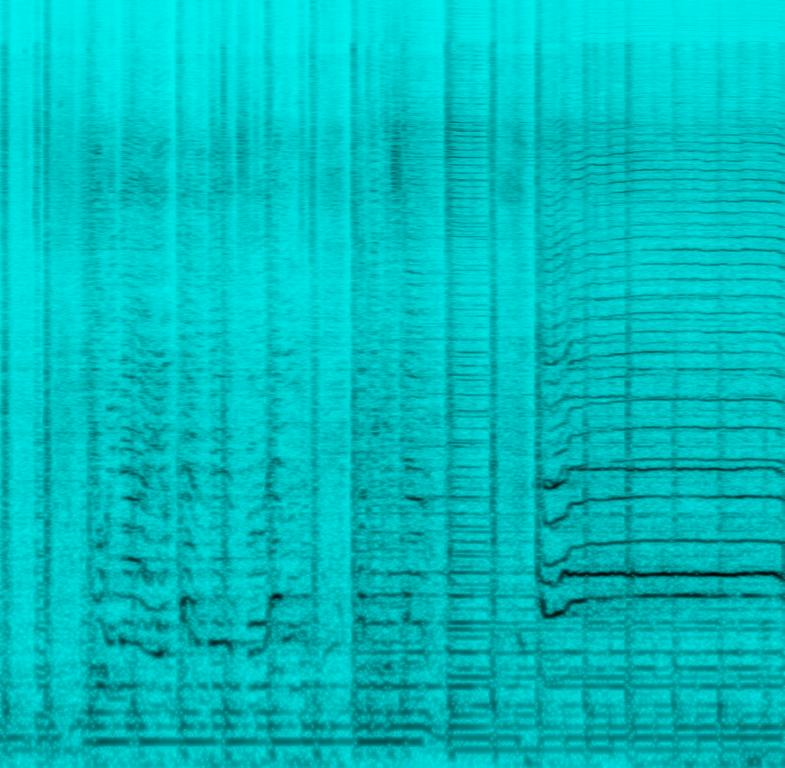
The low quality recording features a live performance sung by harmonizing mixed vocals and followed by acoustic rhythm guitar and shimmering shaker. In the second part, a hollow male vocal continues to sing over shaker and acoustic guitar. It sounds thin, but fun, happy and emotional - it was probably recorded with a phone or camera microphone.